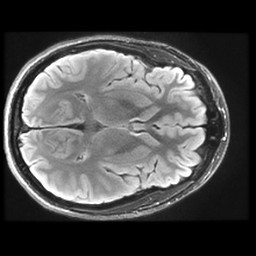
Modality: FLAIR
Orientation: axial
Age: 19
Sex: male
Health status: healthy
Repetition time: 12 s
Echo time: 0.09782 s